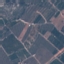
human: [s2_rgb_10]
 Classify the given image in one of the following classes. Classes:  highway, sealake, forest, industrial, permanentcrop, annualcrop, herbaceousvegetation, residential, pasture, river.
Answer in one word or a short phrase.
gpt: PermanentCrop